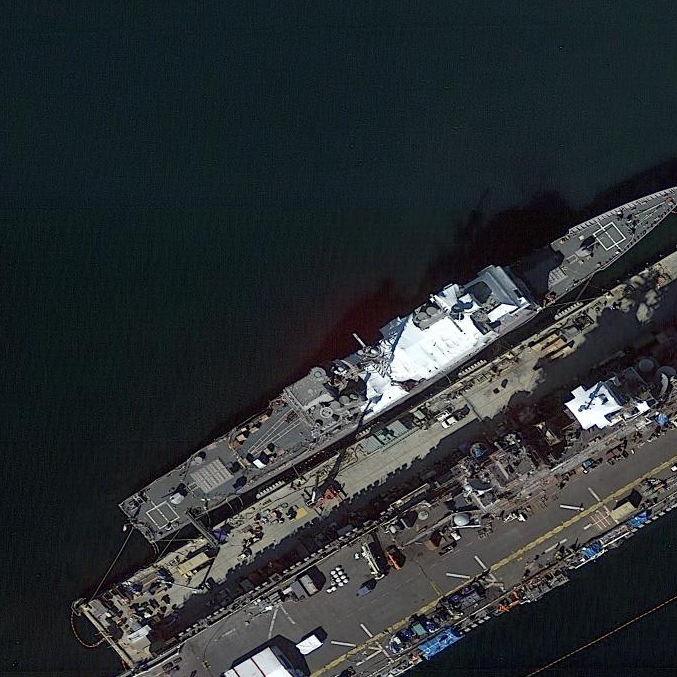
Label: Ticonderoga-class_cruiser